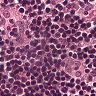
Metastatic tissue present: no